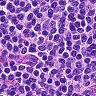
Metastatic tissue present: no